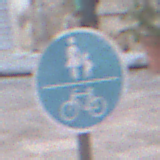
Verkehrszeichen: GemeinsamerGehUndRadweg
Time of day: MorningAfternoon
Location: Outdoor (Urban)
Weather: PartlyCloudy
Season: NotSpecified
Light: Natural